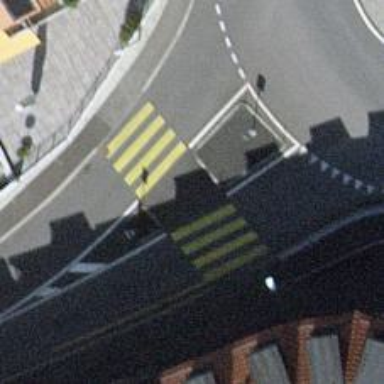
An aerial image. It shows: Marked road crossing with pedestrian island.